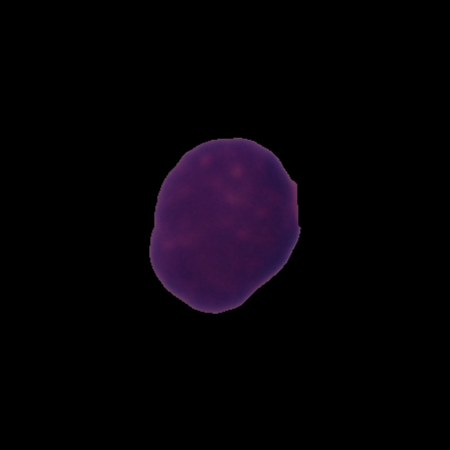
Label: healthy